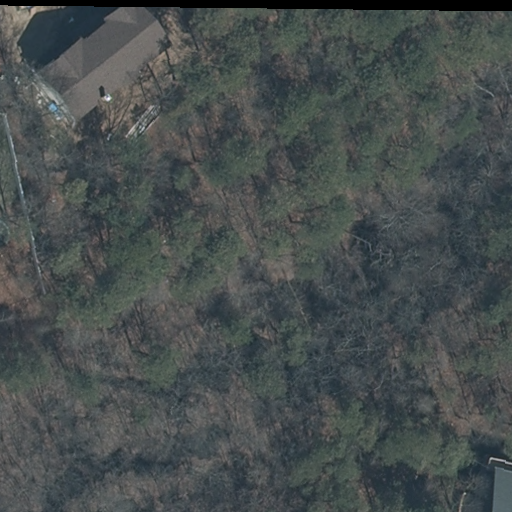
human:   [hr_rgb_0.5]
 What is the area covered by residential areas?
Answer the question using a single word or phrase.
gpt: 334m2

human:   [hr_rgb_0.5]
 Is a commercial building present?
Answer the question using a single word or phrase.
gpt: no

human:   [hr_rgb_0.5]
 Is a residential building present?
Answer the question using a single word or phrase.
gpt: yes

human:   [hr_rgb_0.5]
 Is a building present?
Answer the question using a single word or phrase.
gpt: yes

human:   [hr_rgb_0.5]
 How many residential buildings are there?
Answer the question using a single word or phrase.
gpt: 2

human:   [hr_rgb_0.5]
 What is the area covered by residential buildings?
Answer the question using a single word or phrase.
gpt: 454m2

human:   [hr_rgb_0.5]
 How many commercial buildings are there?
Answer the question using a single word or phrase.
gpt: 0

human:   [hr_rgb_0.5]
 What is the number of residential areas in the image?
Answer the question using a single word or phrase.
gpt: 1

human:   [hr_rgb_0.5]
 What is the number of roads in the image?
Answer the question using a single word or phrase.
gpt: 0

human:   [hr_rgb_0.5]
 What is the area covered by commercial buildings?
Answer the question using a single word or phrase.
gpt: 0m2

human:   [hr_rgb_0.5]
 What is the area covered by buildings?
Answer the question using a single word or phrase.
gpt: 454m2

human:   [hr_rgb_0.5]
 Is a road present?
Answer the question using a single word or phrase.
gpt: no

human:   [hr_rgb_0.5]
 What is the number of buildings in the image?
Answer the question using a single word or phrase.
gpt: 2

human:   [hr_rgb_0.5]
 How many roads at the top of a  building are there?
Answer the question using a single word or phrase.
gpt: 0

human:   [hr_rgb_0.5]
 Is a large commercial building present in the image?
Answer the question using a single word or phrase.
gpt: no

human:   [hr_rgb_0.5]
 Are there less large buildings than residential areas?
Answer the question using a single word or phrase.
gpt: yes

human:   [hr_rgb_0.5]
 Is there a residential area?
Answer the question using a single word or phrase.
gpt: yes

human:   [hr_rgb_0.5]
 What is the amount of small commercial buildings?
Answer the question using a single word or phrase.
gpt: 0

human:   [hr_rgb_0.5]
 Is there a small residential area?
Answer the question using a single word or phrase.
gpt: no

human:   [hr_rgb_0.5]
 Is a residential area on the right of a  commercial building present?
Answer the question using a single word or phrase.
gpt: no

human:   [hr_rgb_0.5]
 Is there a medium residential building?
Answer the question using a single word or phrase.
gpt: yes

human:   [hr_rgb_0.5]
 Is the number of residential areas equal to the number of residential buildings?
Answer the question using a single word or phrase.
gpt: no

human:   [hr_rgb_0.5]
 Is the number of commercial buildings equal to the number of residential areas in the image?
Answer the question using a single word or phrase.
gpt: no

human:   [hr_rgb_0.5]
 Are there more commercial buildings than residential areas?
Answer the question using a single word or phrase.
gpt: no

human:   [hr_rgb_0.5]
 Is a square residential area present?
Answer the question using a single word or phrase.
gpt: no

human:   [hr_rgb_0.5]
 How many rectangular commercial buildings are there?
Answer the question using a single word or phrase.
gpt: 0

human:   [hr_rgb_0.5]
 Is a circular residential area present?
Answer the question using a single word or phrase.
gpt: no

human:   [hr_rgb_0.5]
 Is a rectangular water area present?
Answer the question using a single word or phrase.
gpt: no

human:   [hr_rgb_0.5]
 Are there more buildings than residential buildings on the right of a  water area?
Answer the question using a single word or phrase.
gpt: yes

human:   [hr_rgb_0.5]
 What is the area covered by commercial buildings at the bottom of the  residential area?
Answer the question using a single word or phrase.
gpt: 0m2

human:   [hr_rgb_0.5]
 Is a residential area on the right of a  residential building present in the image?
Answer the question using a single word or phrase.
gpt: yes

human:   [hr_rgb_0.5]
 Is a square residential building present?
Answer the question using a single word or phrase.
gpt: no

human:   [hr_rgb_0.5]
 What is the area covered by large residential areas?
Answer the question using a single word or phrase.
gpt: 0m2

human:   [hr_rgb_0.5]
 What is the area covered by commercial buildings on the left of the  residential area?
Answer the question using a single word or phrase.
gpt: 0m2

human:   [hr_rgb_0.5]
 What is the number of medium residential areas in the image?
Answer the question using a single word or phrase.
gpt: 1

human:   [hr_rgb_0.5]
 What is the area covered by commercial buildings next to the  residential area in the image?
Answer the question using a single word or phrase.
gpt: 0m2

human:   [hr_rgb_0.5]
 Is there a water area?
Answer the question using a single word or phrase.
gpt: no

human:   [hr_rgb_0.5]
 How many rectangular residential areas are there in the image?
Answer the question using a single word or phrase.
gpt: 1

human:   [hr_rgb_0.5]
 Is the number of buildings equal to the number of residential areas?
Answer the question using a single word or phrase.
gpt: no

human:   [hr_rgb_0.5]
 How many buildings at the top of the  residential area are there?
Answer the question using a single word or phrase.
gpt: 0

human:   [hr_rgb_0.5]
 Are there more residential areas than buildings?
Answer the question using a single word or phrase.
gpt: no

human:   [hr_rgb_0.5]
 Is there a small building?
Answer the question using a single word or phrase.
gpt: no

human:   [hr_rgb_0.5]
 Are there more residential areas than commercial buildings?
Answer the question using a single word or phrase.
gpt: yes

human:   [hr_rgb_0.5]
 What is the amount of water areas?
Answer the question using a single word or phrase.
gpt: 0

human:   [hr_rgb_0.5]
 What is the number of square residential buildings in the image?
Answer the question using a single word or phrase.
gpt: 0

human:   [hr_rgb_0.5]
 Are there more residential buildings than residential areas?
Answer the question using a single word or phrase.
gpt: yes

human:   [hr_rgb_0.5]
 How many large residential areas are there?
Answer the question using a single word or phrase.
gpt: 0

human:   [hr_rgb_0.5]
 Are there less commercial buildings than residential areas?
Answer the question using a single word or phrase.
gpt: yes

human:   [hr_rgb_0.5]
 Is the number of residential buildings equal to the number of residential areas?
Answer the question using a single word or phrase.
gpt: no

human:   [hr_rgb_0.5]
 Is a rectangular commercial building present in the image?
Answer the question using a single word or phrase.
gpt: no

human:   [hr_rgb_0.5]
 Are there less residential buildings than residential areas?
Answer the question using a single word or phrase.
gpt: no

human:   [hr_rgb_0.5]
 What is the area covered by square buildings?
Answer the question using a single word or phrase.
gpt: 0m2

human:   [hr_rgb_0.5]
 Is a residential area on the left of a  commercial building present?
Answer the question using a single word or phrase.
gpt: no

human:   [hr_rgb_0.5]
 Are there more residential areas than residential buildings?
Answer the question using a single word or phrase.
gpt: no

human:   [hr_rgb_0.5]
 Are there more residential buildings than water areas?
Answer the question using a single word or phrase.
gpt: yes

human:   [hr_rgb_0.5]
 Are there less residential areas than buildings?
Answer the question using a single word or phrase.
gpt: yes

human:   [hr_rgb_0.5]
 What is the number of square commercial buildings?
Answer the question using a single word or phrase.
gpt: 0

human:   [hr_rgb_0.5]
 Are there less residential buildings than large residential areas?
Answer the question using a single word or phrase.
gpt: no

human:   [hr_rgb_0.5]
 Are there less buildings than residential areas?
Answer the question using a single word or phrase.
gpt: no

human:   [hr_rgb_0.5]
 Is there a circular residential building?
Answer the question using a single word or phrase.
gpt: no

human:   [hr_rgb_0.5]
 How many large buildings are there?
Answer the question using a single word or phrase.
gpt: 0

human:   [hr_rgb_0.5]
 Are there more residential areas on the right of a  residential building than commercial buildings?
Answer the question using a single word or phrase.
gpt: yes

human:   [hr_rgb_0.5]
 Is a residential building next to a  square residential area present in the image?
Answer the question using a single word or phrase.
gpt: no

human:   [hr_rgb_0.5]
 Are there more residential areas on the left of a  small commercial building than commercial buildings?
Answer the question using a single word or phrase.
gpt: no